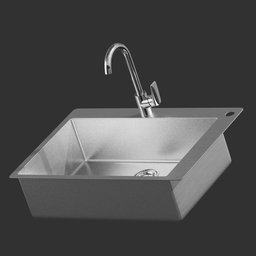
Label: appliances